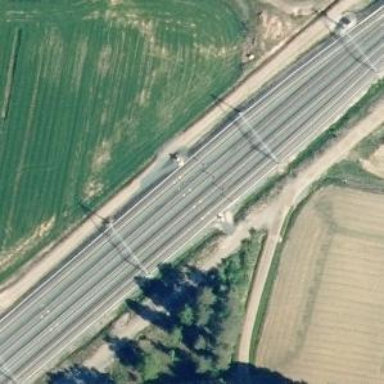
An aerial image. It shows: Rail siding with electrified contact lines.